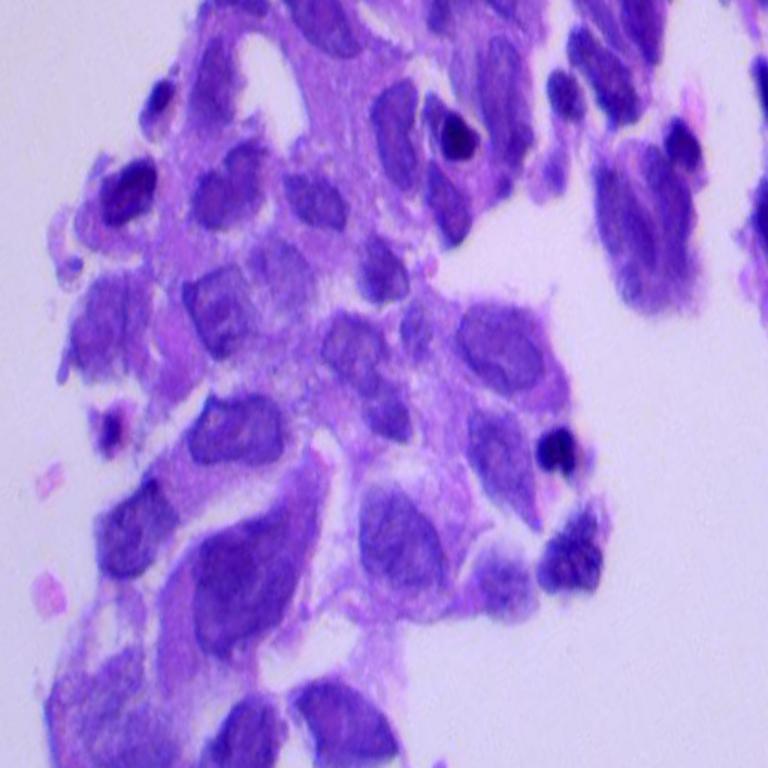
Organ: lung
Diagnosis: adenocarcinomas